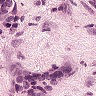
Metastatic tissue present: yes